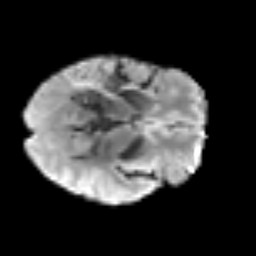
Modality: T2w
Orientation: axial
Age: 62
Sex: female
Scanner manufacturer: siemens
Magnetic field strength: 3 T
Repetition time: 3.2 s
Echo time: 0.081 s